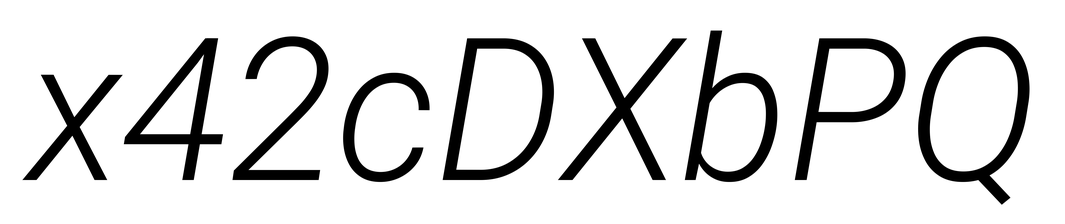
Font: Roboto-Italic_Light_Italic